RGB frame:
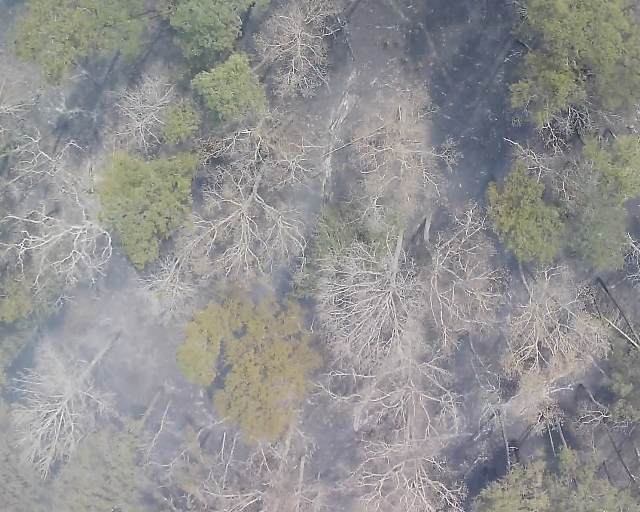
Thermal frame:
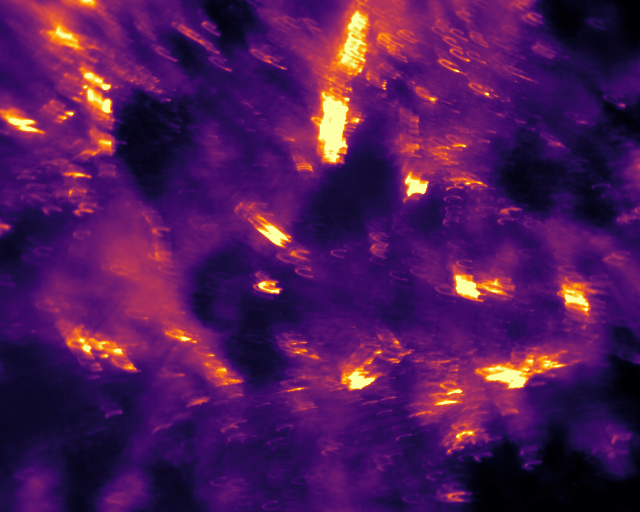
Captured: 2026-02-26 03:42:03
Pixels at or above 80 °C: 3047 (fraction of frame: 0.009299)